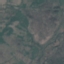
Land use / land cover class: HerbaceousVegetation